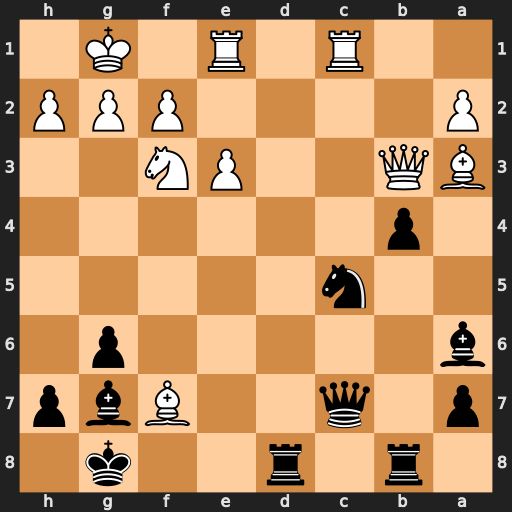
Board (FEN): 1r1r2k1/p1q2Bbp/b5p1/2n5/1p6/BQ2PN2/P4PPP/2R1R1K1
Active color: b
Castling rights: -
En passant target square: -
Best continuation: Qxf7 Qxf7+ Kxf7